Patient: sex M, age 66
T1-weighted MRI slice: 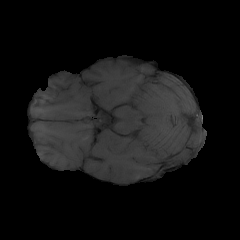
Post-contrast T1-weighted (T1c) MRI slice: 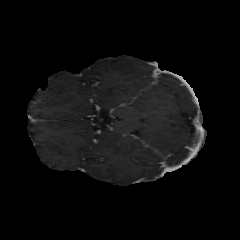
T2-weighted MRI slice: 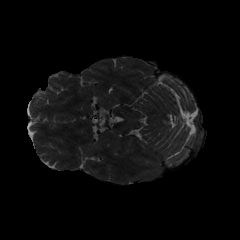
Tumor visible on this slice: no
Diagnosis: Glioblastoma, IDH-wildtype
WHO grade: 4